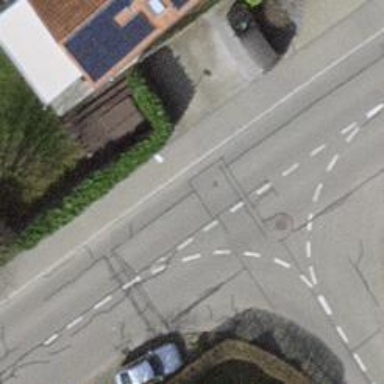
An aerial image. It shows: Table-style traffic calming feature.